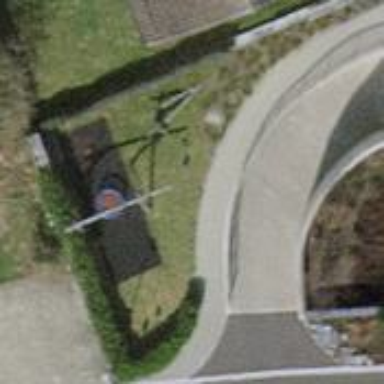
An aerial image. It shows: Playground area for leisure land.